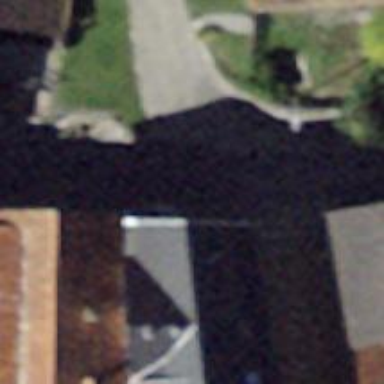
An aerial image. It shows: Set of steps on the road.